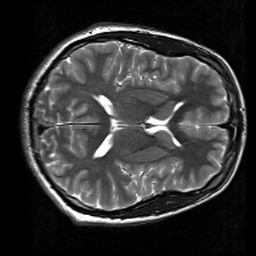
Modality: T2w
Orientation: axial
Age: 20
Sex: male
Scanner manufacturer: siemens
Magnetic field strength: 3 T
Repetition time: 7 s
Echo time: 0.09 s